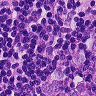
Metastatic tissue present: yes